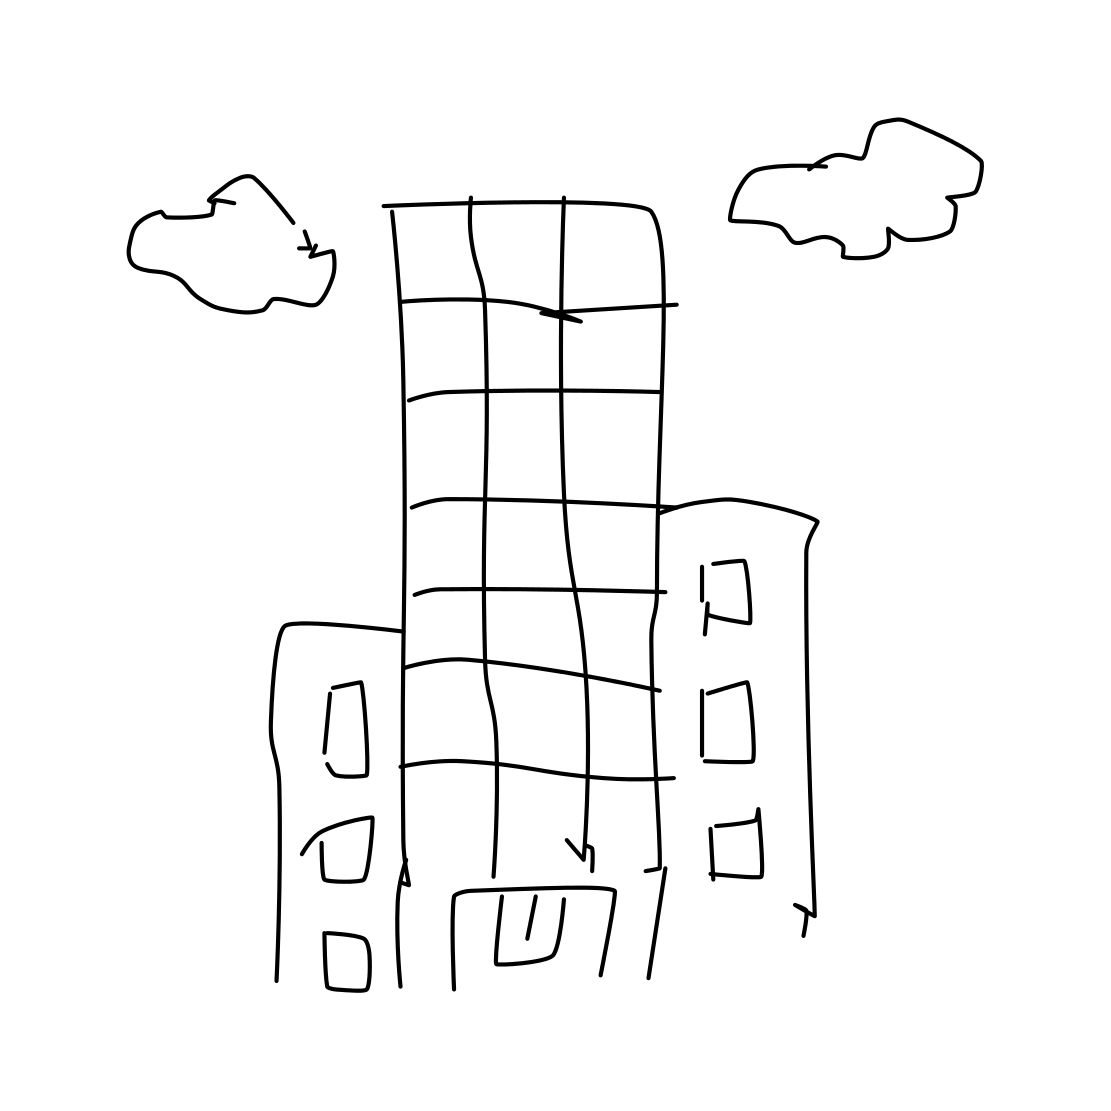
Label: skyscraper